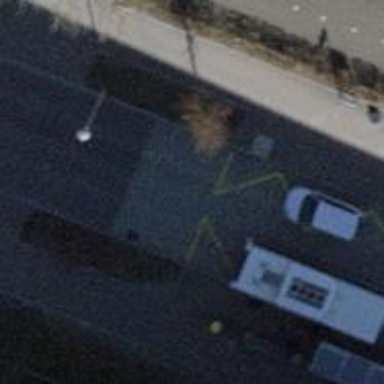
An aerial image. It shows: Bus stop with designated public transport stop position.